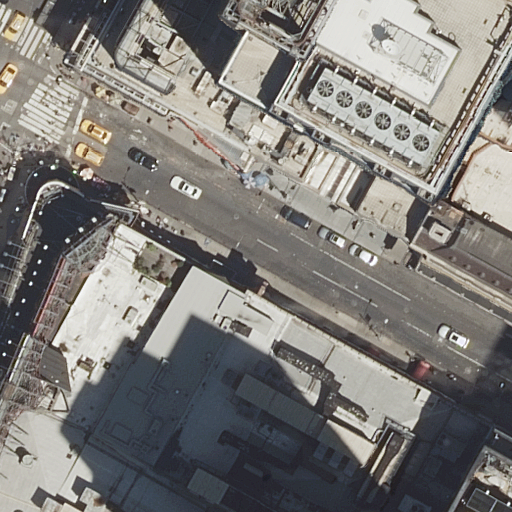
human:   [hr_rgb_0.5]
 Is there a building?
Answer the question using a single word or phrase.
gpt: yes

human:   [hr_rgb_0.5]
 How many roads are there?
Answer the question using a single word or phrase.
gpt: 4

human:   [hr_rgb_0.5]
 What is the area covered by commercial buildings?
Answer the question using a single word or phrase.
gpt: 0m2

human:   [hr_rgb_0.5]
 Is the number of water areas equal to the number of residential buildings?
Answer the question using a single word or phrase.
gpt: no

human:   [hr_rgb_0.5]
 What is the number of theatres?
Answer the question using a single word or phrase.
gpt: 1

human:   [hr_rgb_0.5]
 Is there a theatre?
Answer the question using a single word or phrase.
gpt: yes

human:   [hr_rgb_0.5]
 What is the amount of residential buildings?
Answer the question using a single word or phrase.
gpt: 3

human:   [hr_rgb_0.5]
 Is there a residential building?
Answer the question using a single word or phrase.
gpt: yes

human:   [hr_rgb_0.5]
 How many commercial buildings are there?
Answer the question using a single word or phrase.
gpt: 0

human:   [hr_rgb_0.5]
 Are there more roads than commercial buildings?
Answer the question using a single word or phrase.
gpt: yes

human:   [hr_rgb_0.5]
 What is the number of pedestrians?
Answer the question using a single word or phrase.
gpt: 1

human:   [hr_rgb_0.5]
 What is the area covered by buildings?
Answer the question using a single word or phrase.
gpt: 1774m2

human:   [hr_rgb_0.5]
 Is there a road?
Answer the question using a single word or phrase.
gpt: yes

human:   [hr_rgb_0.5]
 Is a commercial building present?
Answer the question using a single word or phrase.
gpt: no

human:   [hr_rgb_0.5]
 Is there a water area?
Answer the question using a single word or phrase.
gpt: no

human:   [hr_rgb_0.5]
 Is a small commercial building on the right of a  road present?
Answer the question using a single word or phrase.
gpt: no

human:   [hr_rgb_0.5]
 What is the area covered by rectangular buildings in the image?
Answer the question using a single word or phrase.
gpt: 733m2

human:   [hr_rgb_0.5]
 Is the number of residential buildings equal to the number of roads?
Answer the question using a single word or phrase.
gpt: no

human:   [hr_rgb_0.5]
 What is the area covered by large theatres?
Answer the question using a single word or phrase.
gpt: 1040m2

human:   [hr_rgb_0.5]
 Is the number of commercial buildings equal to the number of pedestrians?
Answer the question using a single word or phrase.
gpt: no

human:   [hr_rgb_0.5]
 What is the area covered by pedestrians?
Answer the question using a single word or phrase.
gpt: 1756m2

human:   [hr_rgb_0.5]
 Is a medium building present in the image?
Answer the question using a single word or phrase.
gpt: yes

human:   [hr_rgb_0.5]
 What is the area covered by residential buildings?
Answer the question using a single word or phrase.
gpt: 733m2

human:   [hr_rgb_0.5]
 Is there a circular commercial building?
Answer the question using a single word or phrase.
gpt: no

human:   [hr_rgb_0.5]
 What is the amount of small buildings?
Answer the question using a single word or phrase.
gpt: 0

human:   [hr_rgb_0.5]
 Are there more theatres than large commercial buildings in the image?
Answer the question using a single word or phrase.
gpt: yes

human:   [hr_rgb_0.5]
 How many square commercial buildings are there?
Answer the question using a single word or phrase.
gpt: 0

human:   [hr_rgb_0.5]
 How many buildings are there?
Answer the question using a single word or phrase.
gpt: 4

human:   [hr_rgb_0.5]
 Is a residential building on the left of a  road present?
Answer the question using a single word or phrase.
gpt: yes

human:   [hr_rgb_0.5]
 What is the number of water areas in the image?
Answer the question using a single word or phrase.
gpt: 0

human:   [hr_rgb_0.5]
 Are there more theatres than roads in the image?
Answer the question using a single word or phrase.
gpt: no

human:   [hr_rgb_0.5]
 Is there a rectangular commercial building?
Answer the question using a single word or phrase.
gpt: no

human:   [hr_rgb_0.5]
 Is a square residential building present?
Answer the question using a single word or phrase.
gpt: no

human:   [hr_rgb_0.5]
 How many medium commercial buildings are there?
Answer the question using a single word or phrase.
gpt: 0

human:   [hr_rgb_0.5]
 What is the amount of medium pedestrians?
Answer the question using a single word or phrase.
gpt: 0

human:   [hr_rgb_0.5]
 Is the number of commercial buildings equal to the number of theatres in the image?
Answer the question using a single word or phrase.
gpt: no

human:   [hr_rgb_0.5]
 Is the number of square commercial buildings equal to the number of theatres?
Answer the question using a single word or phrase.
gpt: no

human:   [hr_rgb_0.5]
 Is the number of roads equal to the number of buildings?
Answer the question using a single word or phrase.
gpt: yes

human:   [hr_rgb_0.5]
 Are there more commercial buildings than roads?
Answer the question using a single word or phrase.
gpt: no

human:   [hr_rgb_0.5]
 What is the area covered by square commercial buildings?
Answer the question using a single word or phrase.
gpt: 0m2

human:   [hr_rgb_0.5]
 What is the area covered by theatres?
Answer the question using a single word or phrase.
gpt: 1040m2

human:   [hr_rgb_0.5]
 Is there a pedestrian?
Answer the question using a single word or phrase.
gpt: yes

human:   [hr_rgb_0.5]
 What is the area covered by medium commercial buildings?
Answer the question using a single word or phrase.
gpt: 0m2

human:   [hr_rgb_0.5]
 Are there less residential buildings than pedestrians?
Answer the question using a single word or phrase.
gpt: no

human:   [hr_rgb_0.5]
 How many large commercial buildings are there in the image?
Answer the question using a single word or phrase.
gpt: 0

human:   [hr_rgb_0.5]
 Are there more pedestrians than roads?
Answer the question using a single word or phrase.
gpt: no

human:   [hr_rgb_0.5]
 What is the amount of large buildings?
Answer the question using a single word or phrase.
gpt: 1

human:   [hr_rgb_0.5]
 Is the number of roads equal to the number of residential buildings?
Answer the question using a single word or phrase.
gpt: no

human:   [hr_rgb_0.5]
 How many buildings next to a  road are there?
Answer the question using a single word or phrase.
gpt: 4

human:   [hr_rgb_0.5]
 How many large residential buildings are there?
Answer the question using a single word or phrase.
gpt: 0

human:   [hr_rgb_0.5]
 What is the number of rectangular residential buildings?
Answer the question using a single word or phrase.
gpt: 3

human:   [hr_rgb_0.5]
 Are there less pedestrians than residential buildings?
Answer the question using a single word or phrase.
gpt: yes

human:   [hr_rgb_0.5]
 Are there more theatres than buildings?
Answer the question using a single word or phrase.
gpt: no

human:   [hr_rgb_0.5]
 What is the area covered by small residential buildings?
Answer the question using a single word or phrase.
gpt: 0m2

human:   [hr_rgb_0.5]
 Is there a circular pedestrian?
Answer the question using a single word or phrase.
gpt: no

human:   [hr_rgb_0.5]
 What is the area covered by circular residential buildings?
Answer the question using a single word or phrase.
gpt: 0m2

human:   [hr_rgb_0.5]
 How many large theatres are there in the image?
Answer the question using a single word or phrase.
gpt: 1

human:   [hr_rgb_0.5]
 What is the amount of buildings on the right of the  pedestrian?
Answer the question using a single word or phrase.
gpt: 4

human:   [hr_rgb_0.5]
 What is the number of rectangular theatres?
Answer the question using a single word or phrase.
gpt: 0

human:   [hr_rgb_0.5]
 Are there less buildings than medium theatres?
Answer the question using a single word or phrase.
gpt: no

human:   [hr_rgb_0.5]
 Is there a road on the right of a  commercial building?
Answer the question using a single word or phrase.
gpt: no

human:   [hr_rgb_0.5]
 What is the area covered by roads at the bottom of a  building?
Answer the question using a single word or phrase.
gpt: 0m2

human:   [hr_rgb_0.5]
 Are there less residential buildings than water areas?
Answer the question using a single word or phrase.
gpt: no

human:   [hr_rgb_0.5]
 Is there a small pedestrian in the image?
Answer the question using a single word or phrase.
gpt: no